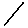
Label: line